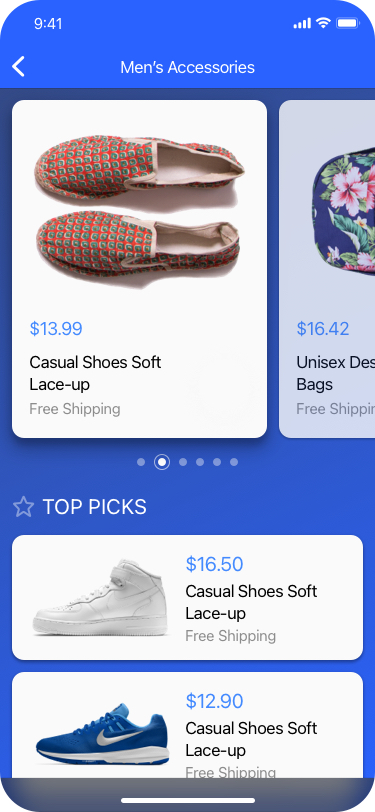
Text in this UI design:
TOP PICKS
Men’s Accessories